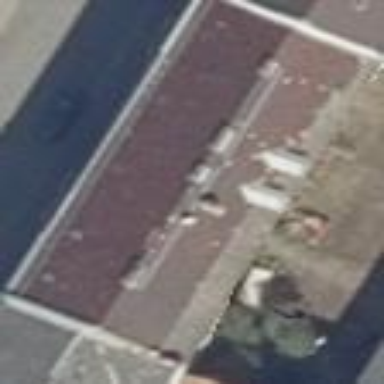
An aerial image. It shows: Building.